Field crop: maize
Growth stage: 2
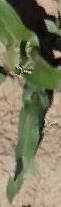
Species: maize